Interaction volume radius: 10 \u00c5
Interaction volume height: 35 \u00c5
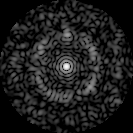
Disorder parameter: 0.8059